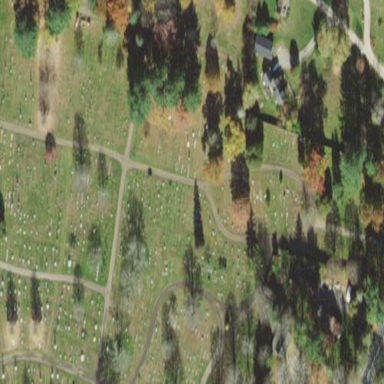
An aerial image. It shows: Private cemetery with landuse designation.